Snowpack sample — Buffalo Mountain, Silverthorne, Colorado, USA (1/25/25, 10:11 AM MST)
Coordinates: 39.6222, -106.1139
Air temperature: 22 °F
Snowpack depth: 110 cm
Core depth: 40 cm
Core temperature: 46.4 °F
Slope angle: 12°, slope face: 102°
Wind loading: high
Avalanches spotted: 0
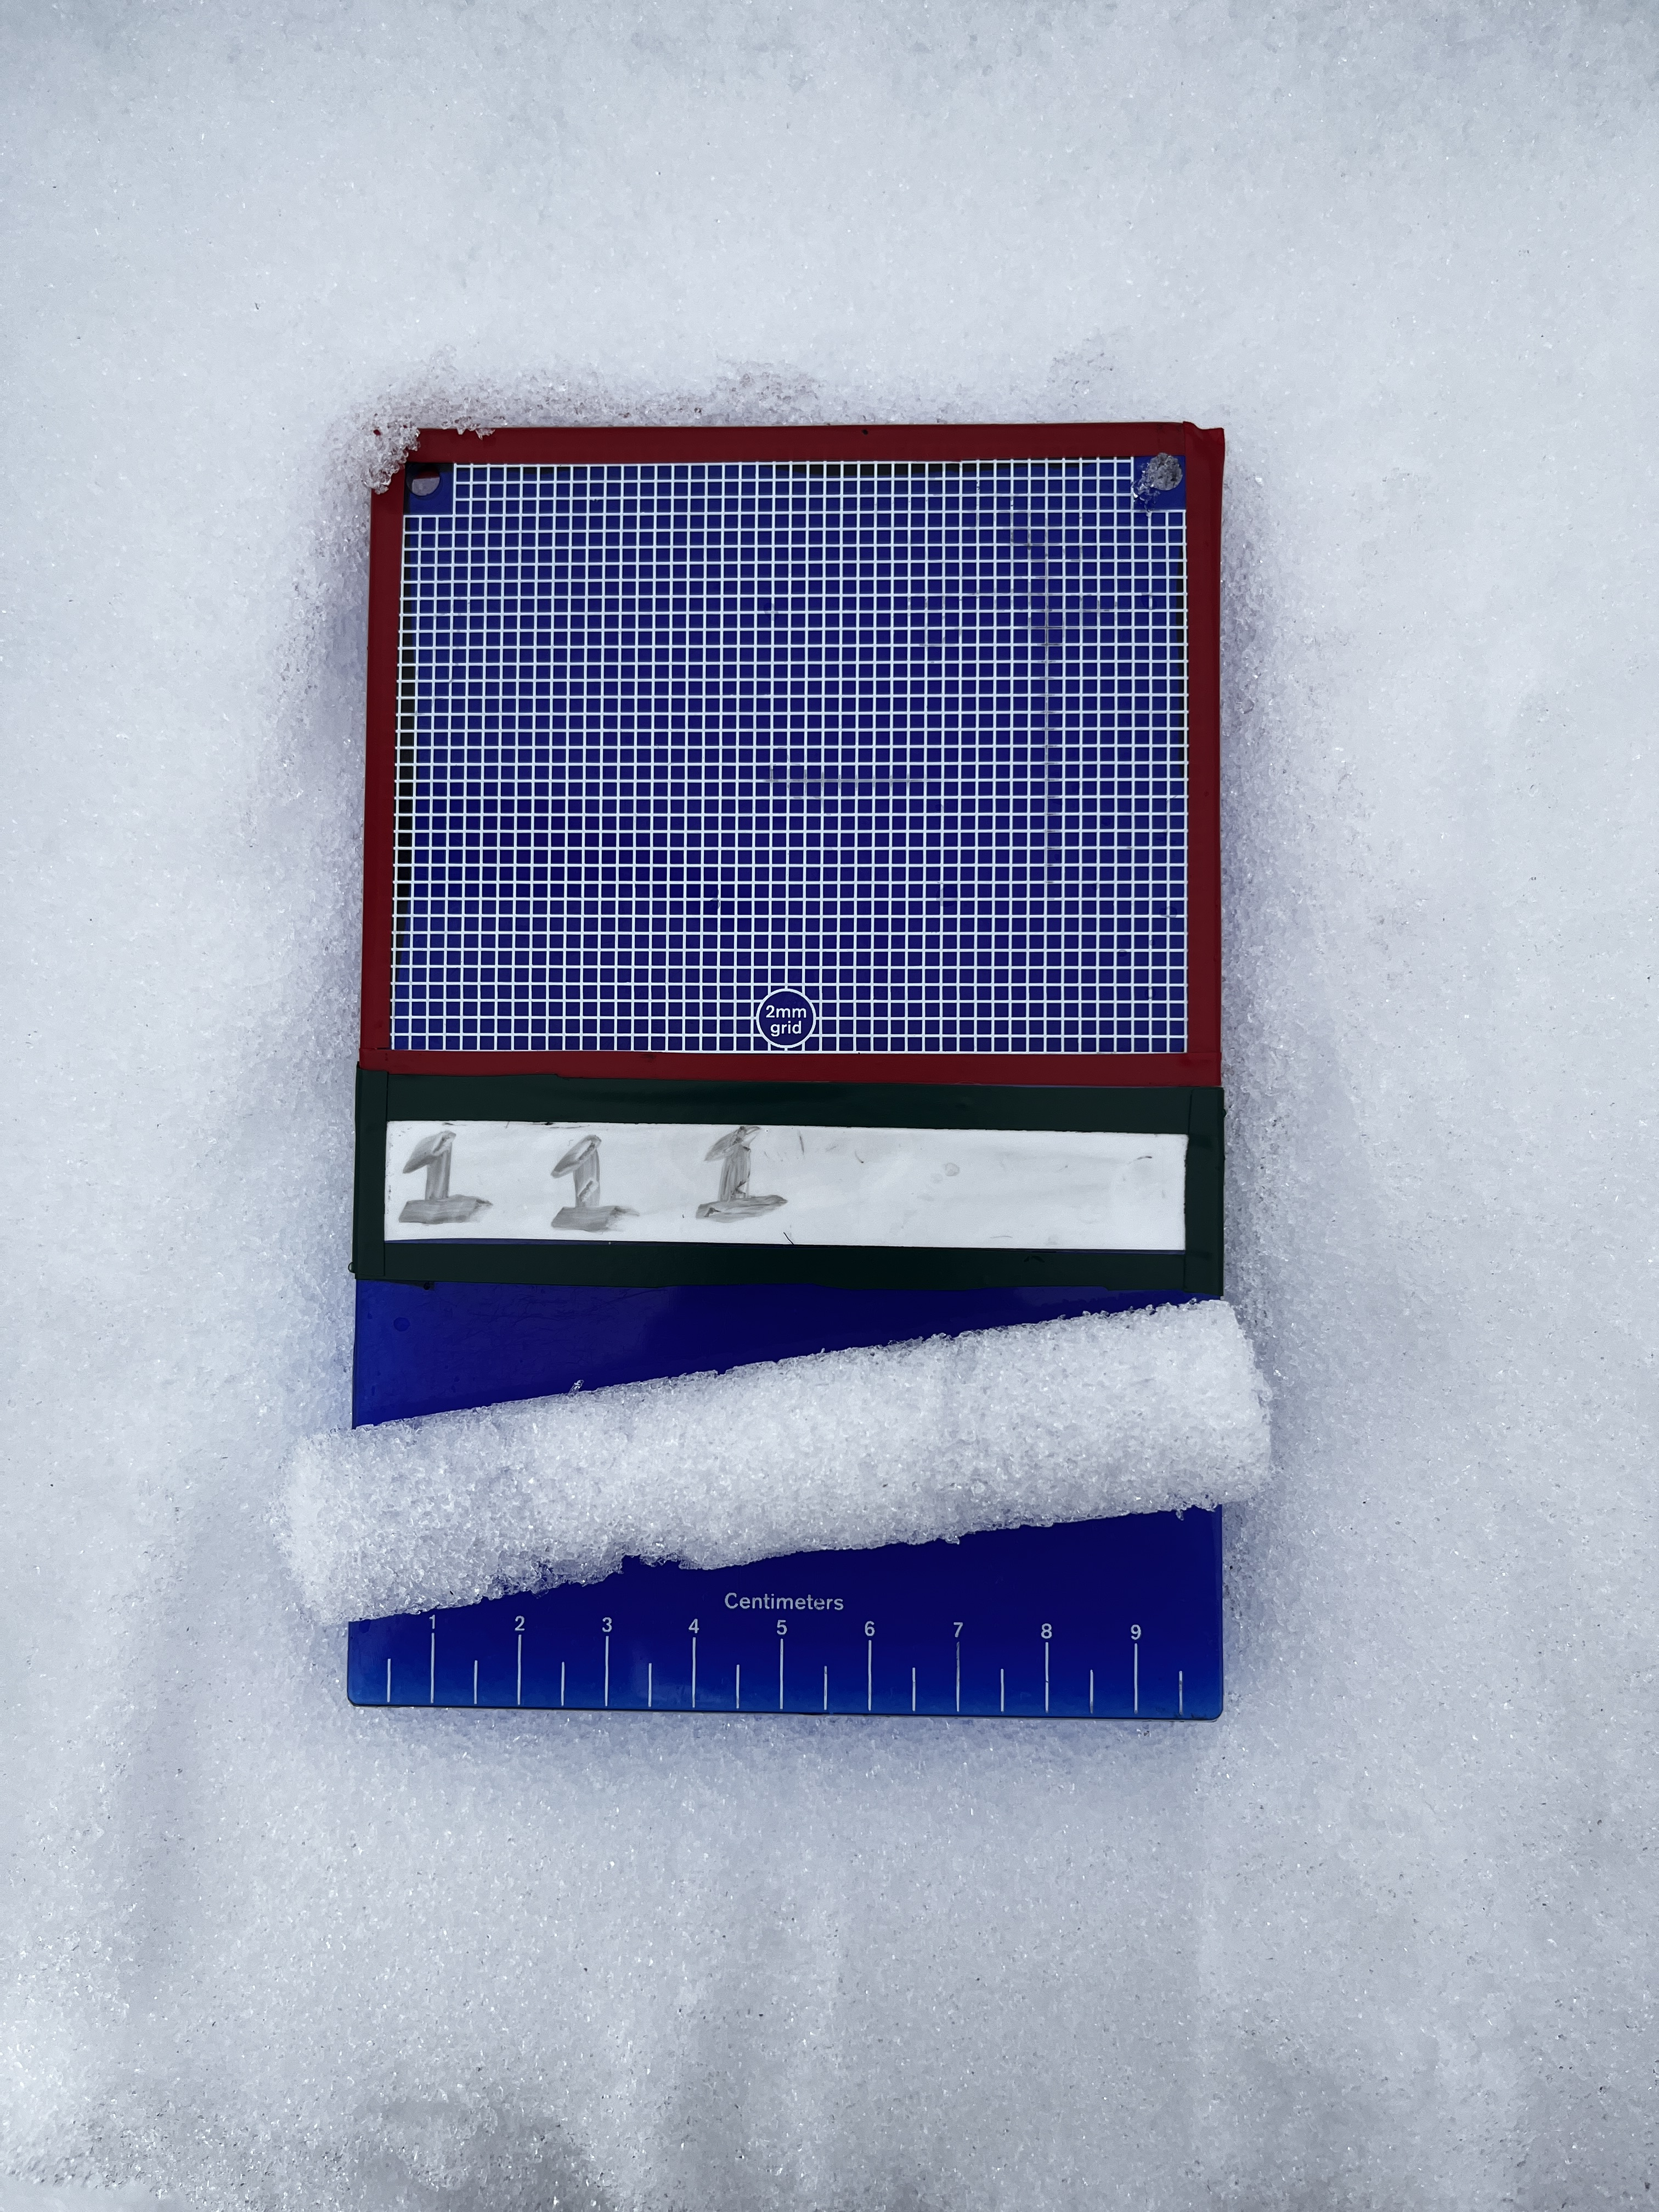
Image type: crystal_card
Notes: No avalanches nearby, collected on the outskirts of a fire break 15 meters from the treeline, on way to Buffalo and Red Mountain